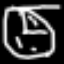
Label: clock